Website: crate-barrel
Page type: gifting
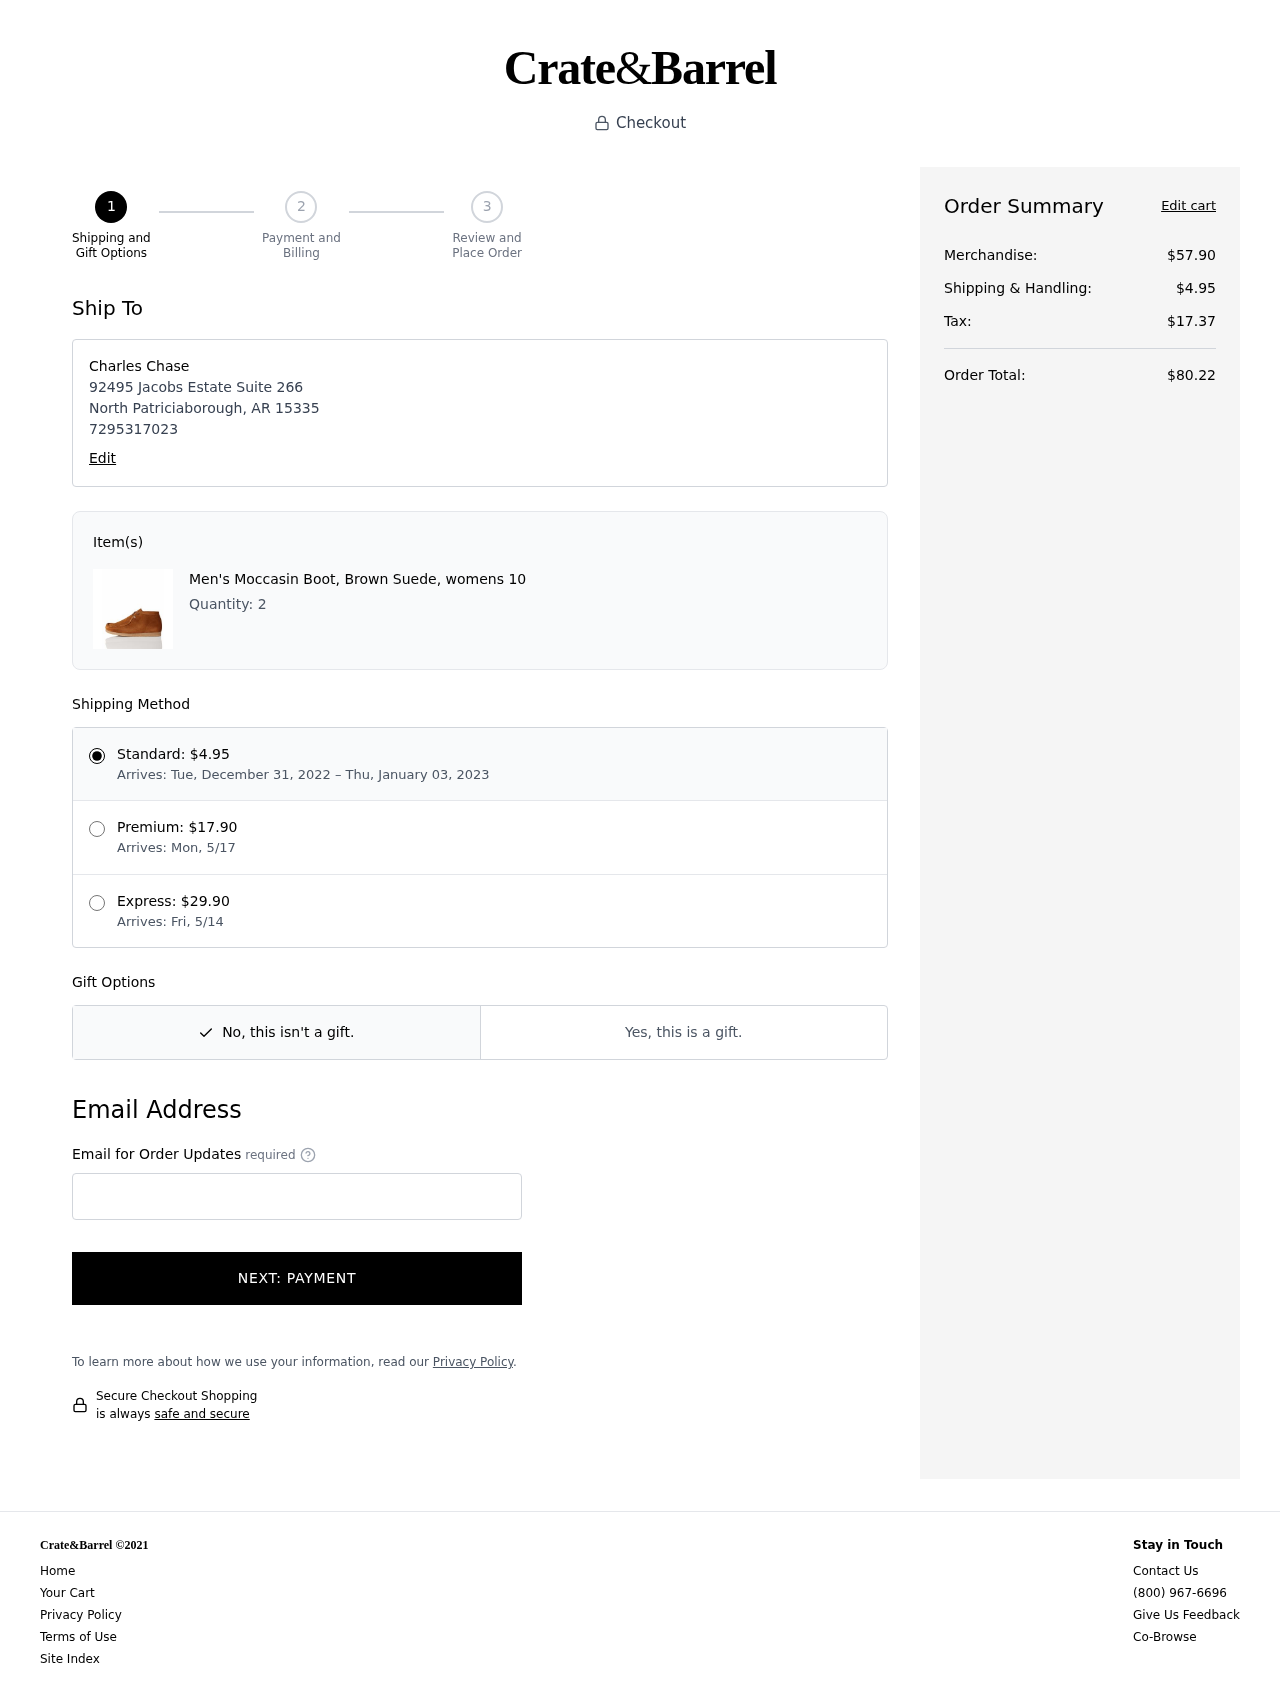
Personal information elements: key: PII_CITY
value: North Patriciaborough
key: PII_FULLNAME
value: Charles Chase
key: PII_PHONE
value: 7295317023
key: PII_POSTCODE
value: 15335
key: PII_STATE_ABBR
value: AR
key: PII_STREET
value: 92495 Jacobs Estate Suite 266
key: PII_EMAIL
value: cchase@yahoo.com
Product elements: key: PRODUCT1_NAME
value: Men's Moccasin Boot, Brown Suede, womens 10
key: PRODUCT1_QUANTITY
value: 2
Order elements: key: ORDER_SHIPPING_DATE
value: December 31, 2022
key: ORDER_DELIVERY_DATE
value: January 03, 2023
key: ORDER_SUBTOTAL
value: $57.90
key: ORDER_SHIPPING_COST
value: $4.95
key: ORDER_TAX
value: $17.37
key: ORDER_TOTAL
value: $80.22